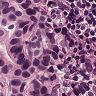
Metastatic tissue present: yes